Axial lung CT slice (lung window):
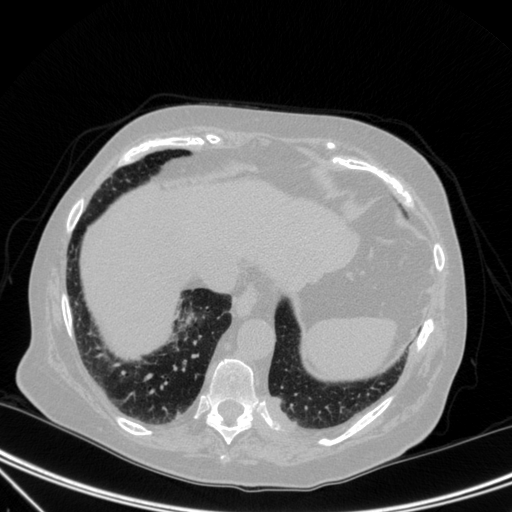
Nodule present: no